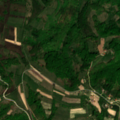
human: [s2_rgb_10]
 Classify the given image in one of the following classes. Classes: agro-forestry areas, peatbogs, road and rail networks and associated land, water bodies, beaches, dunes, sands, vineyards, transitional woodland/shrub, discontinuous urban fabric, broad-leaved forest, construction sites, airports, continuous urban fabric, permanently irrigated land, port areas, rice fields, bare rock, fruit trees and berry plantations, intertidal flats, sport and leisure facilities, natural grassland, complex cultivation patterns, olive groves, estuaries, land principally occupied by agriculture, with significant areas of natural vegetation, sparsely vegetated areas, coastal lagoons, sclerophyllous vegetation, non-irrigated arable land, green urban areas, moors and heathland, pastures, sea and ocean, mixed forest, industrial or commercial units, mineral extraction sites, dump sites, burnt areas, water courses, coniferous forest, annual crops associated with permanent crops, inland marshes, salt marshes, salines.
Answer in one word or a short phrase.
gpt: complex cultivation patterns, land principally occupied by agriculture, with significant areas of natural vegetation, broad-leaved forest